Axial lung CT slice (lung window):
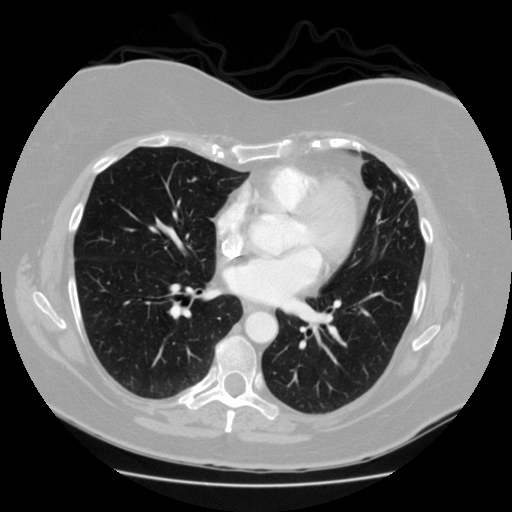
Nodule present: no